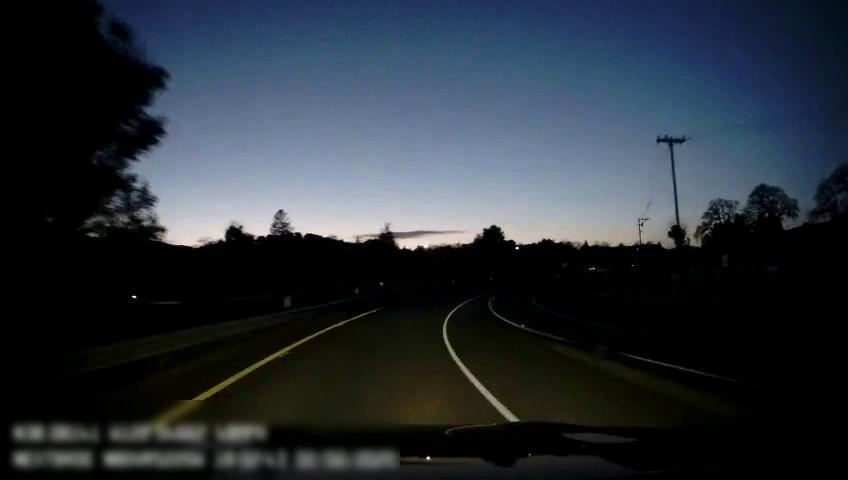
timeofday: Dusk/Dawn/Twilight
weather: Other
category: Drivable Space
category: Lanes | Alternate Lane
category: Lanes | Alternate Lane
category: Lanes | Alternate Lane
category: Lanes | Alternate Lane